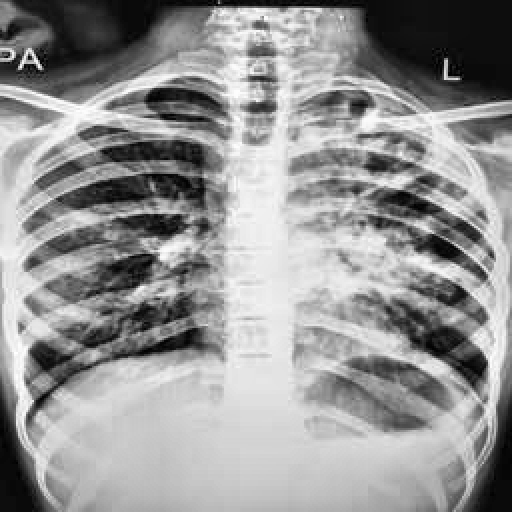
Finding: TUBERCULOSIS